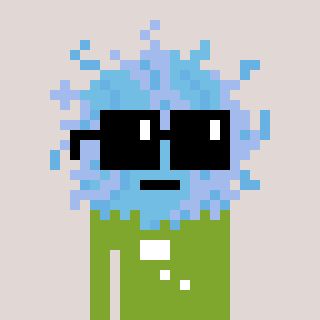
a pixel art character with square black sunglasses, a lint-shaped head and a slimegreen-colored body on a warm background